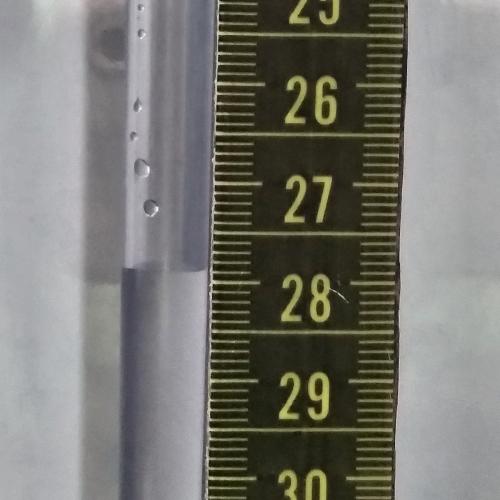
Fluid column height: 27.9 cm